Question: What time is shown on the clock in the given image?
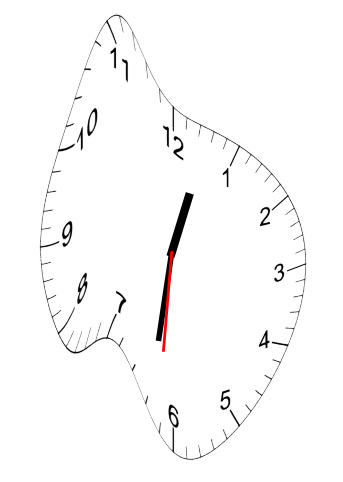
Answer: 12:31:31